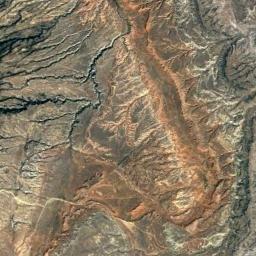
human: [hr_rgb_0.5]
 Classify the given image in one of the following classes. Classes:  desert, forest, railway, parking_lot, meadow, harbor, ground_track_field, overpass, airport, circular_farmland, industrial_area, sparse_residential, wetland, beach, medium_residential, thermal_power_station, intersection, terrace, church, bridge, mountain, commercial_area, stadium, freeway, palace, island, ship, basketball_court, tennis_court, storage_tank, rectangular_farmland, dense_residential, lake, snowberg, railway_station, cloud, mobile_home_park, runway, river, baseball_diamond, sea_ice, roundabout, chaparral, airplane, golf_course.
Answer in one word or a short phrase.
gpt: mountain